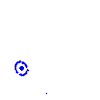
Particle: kaon